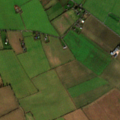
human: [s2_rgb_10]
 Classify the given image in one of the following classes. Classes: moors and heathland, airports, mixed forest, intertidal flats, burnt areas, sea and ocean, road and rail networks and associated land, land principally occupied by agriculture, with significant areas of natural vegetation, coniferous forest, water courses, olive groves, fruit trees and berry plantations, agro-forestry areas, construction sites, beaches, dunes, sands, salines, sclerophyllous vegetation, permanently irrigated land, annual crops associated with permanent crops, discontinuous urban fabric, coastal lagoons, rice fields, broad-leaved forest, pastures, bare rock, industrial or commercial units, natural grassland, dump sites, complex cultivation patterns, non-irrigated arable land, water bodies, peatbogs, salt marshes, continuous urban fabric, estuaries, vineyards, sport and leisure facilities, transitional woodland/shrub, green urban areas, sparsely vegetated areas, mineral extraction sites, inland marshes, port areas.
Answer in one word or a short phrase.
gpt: non-irrigated arable land, pastures